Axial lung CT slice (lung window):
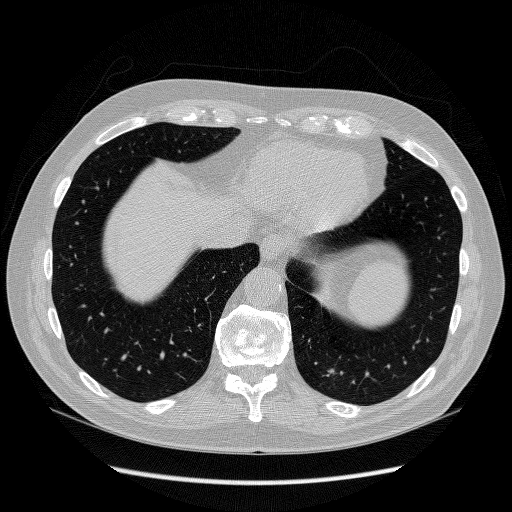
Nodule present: no